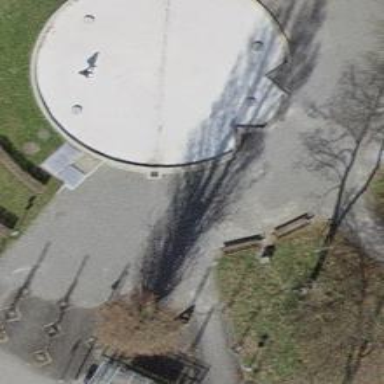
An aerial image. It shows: Beautiful fountain located near the water.